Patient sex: M
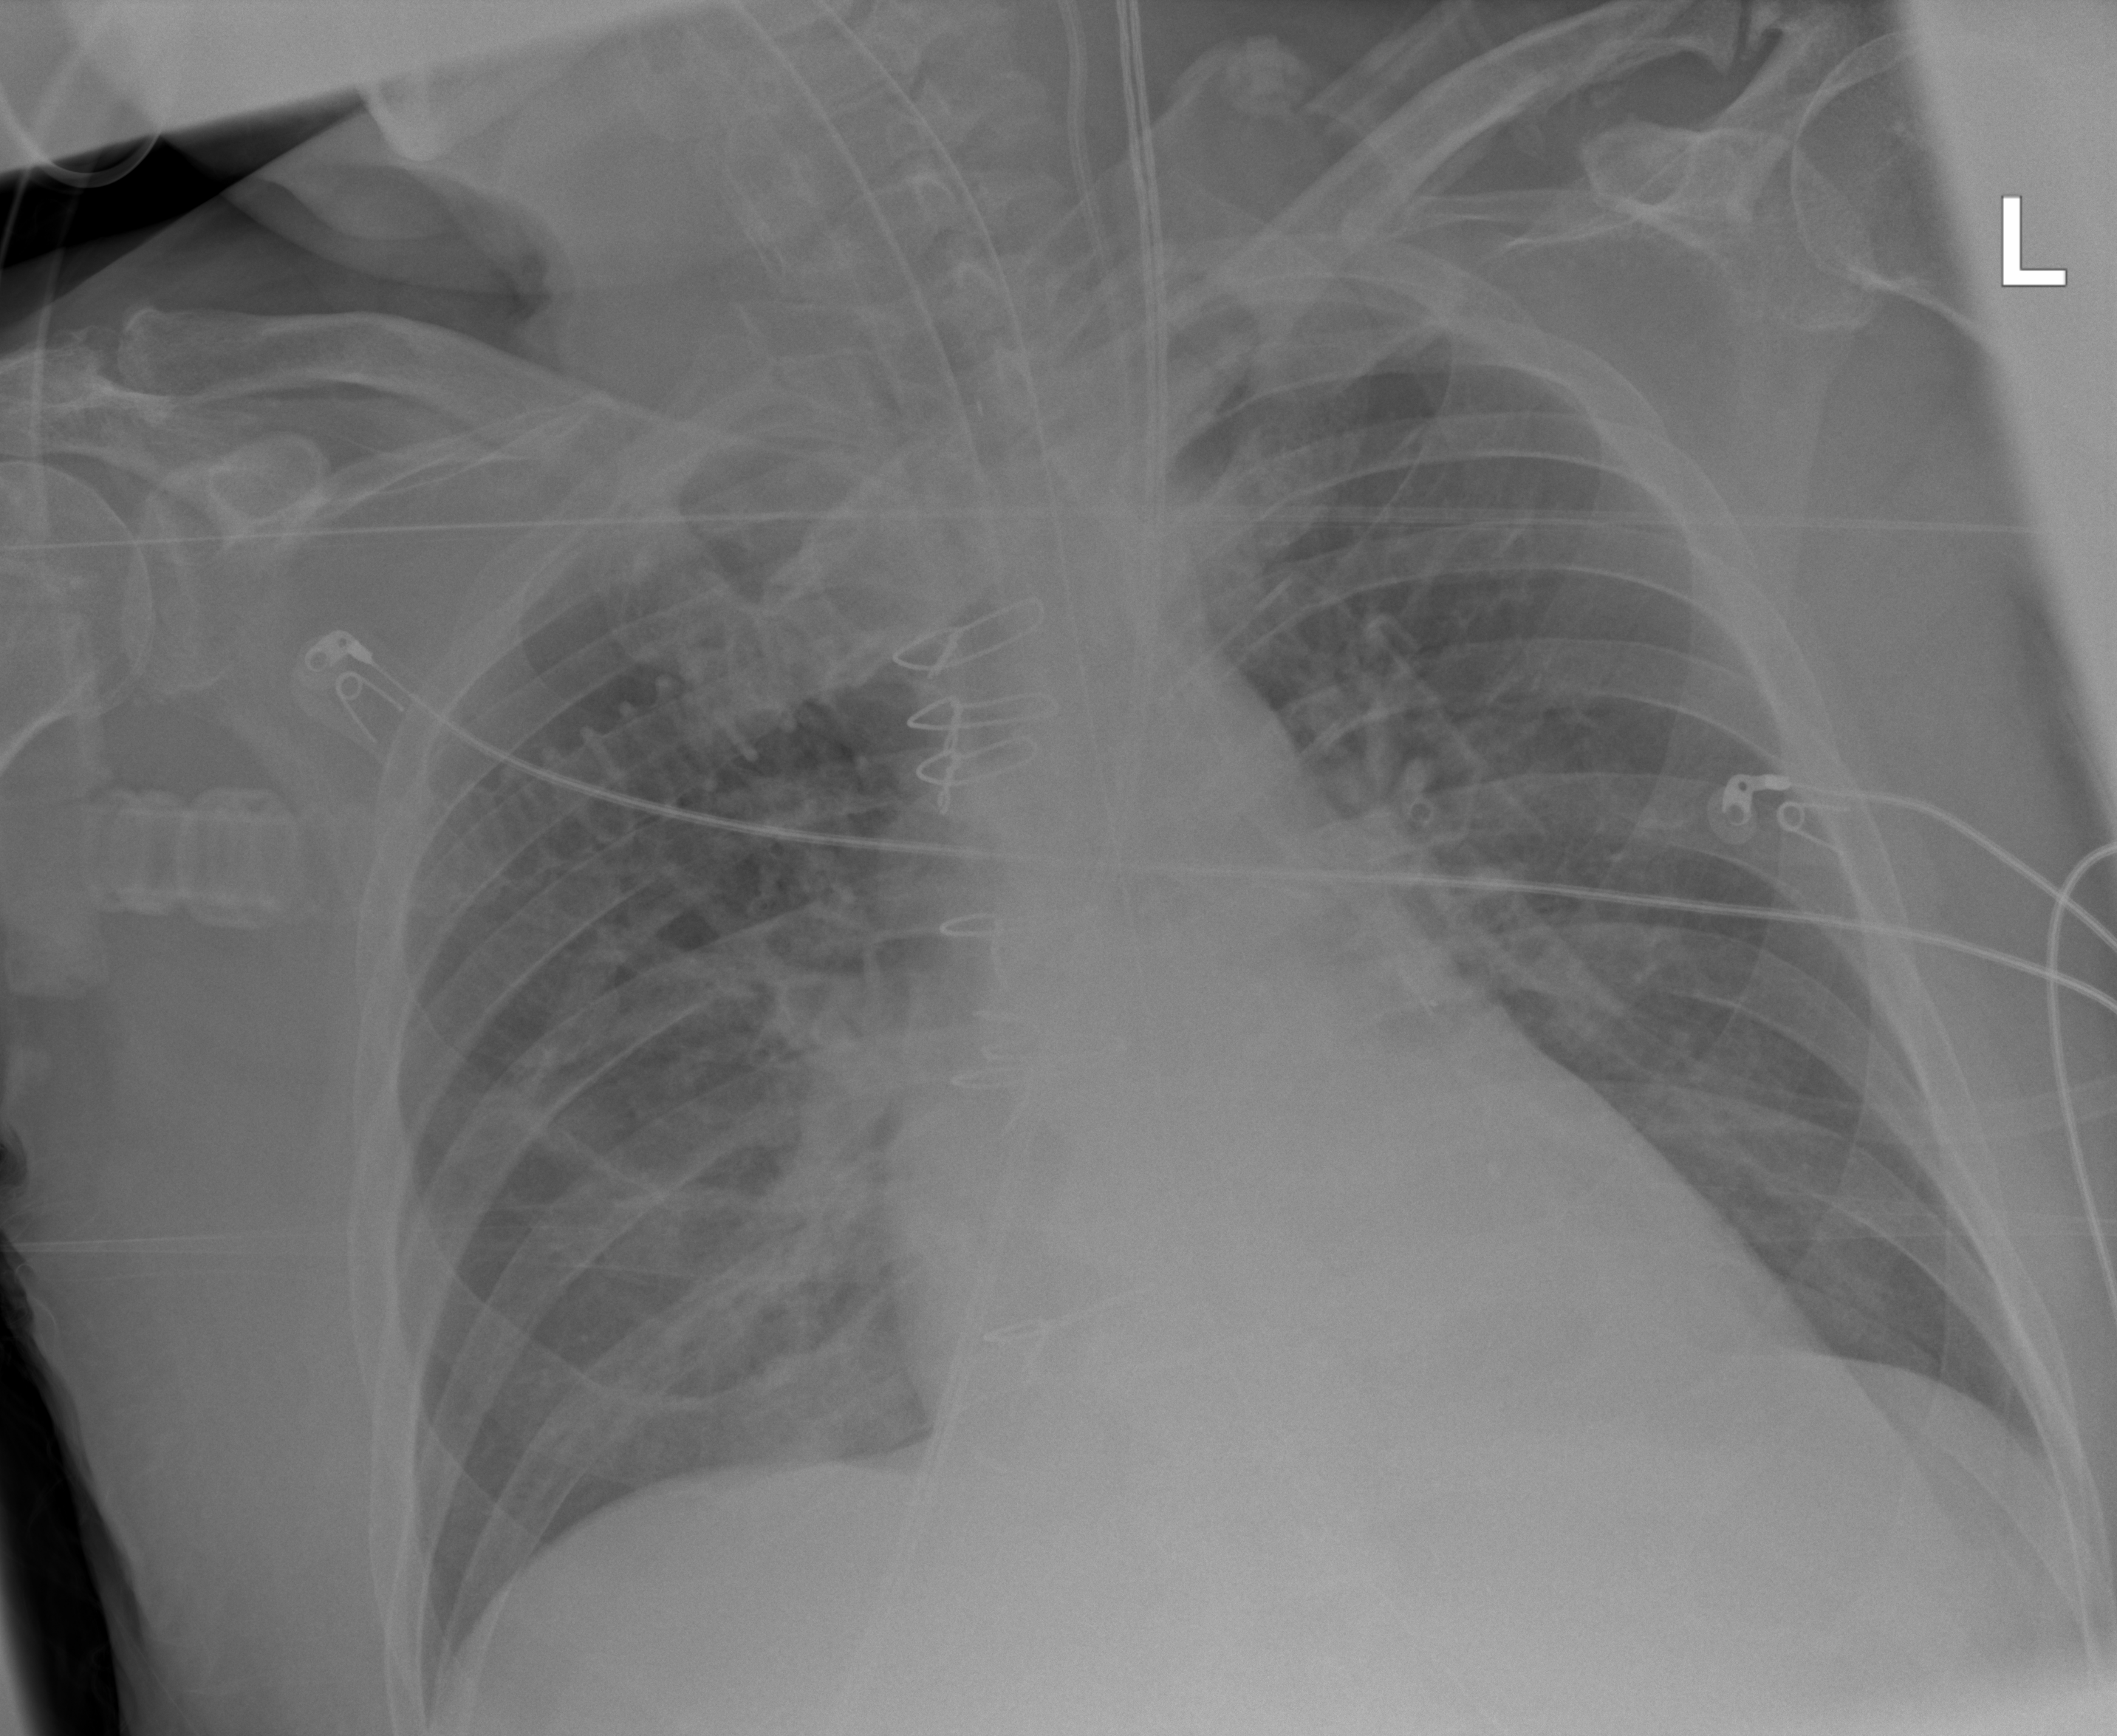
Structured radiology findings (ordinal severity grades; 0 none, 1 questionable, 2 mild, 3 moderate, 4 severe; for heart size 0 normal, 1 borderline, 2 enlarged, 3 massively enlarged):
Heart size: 2
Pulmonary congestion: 2
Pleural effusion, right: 0
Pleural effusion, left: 0
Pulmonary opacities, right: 2
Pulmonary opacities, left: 0
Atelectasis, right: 2
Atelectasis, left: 0